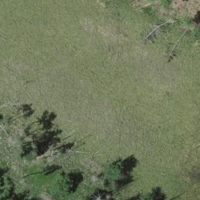
EUNIS habitat code: 25
Species observed at this site:
Eriophorum vaginatum